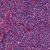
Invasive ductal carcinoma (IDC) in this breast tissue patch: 1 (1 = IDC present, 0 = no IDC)